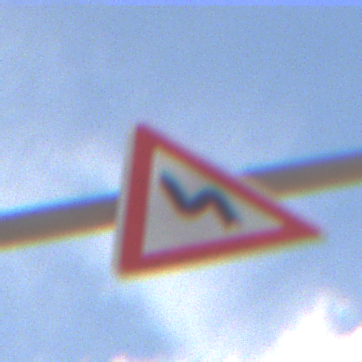
Verkehrszeichen: DoppelkurveZunaechstLinks
Umgebung: Outdoor, Nature
Tageszeit: Midday
Wetter: PartlyCloudy
Licht: Natural
Jahreszeit: NotSpecified
Kontrast: HighContrast